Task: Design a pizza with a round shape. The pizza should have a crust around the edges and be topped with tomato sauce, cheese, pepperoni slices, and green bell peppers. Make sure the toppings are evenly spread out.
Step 421:
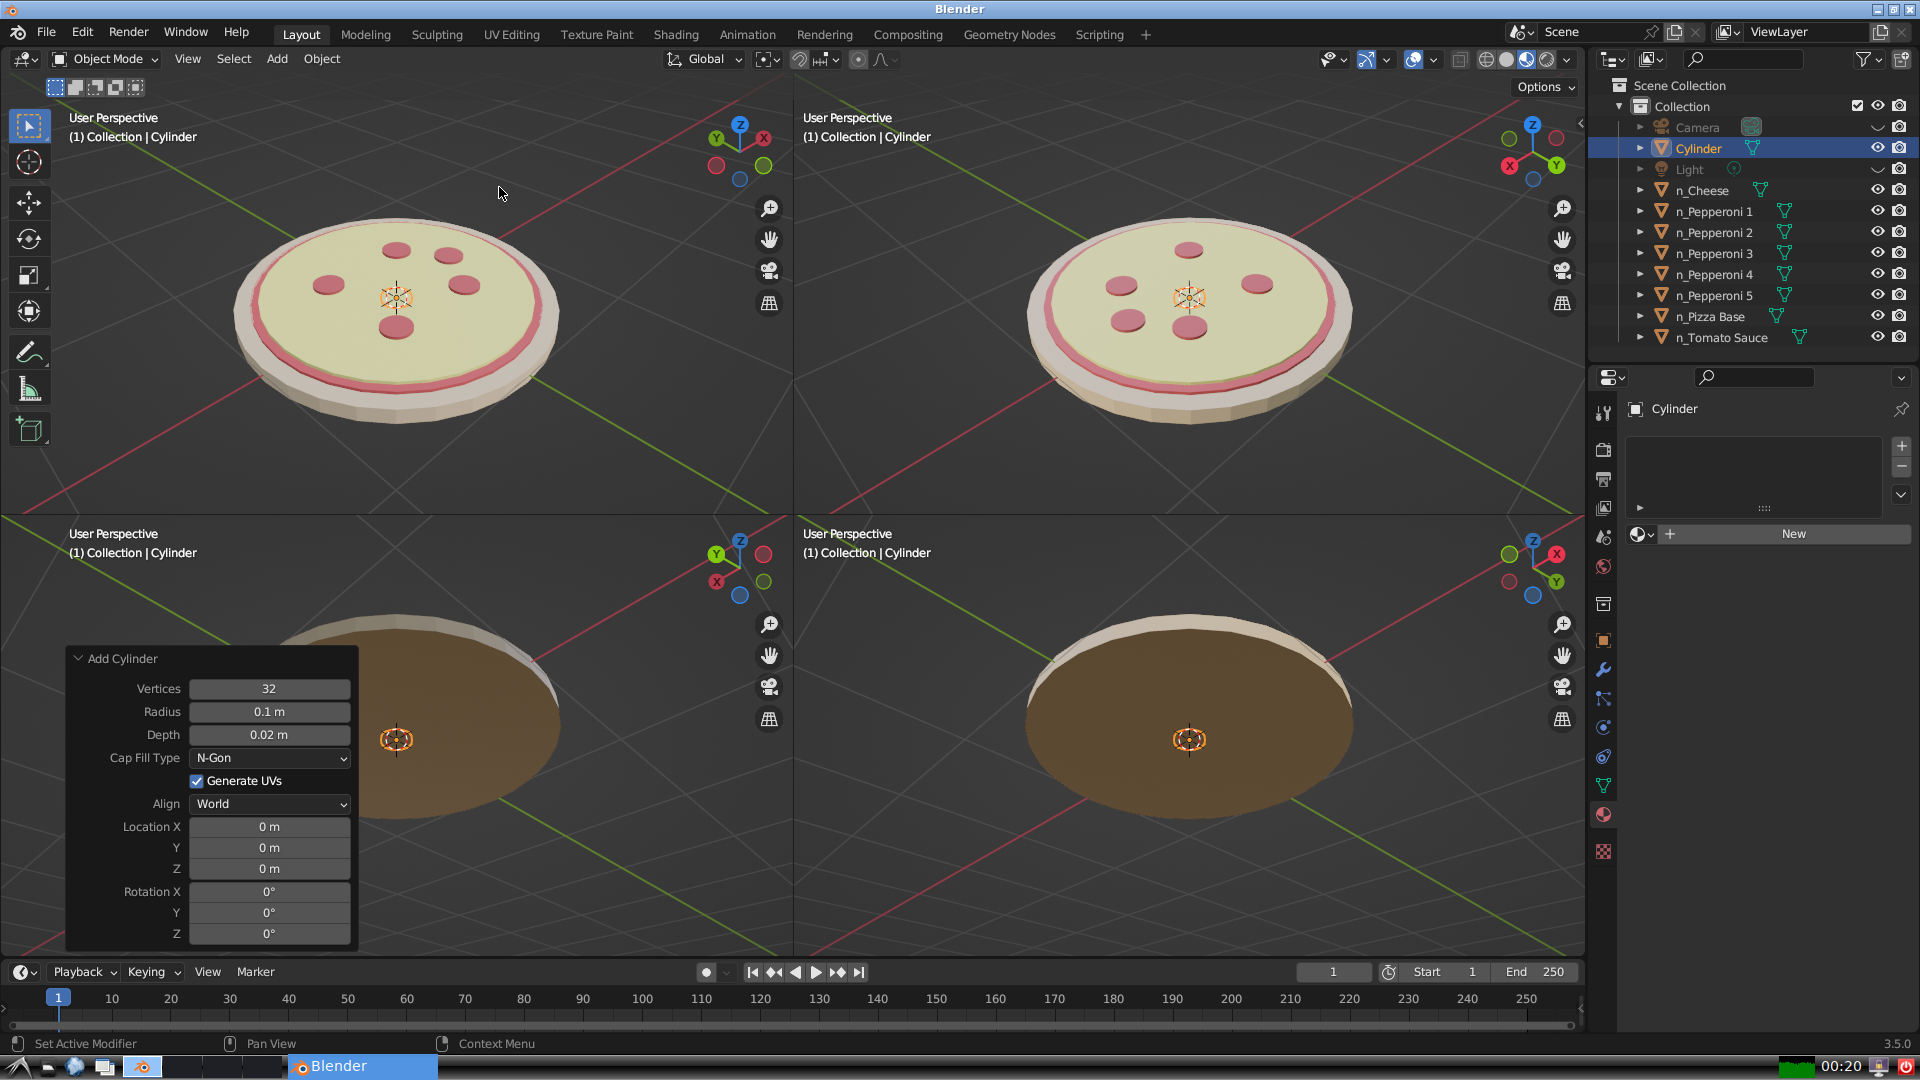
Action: {"mouse_move": [270, 708]}